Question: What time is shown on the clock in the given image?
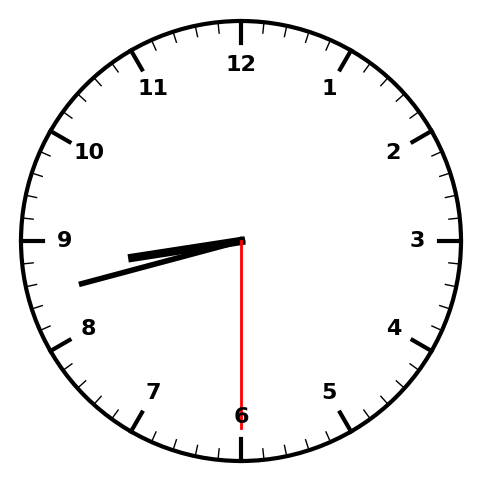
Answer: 08:42:30